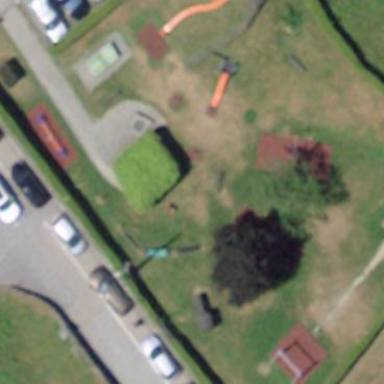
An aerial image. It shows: Playground area for leisure activities on the land.